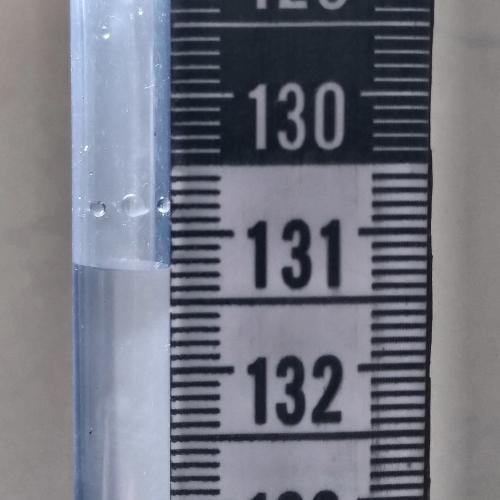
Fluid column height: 131.2 cm